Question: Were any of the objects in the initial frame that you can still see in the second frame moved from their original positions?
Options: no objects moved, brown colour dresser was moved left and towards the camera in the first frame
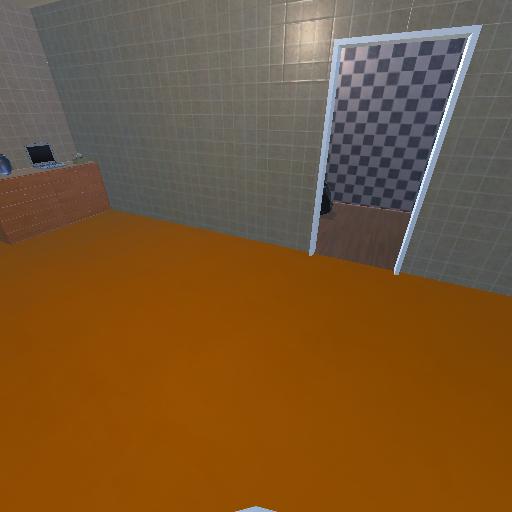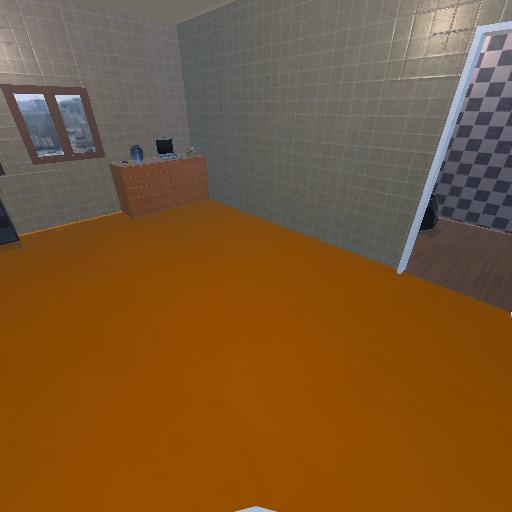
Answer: no objects moved